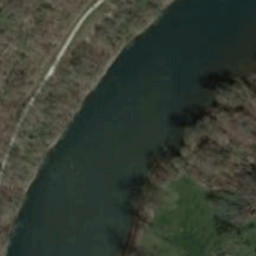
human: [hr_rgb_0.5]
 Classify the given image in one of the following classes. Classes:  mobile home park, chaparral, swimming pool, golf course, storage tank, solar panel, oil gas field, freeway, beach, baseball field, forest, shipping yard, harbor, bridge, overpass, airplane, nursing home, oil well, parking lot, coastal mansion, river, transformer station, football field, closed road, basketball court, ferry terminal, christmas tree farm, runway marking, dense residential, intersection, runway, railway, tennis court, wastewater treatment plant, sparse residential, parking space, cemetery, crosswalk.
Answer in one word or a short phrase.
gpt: river